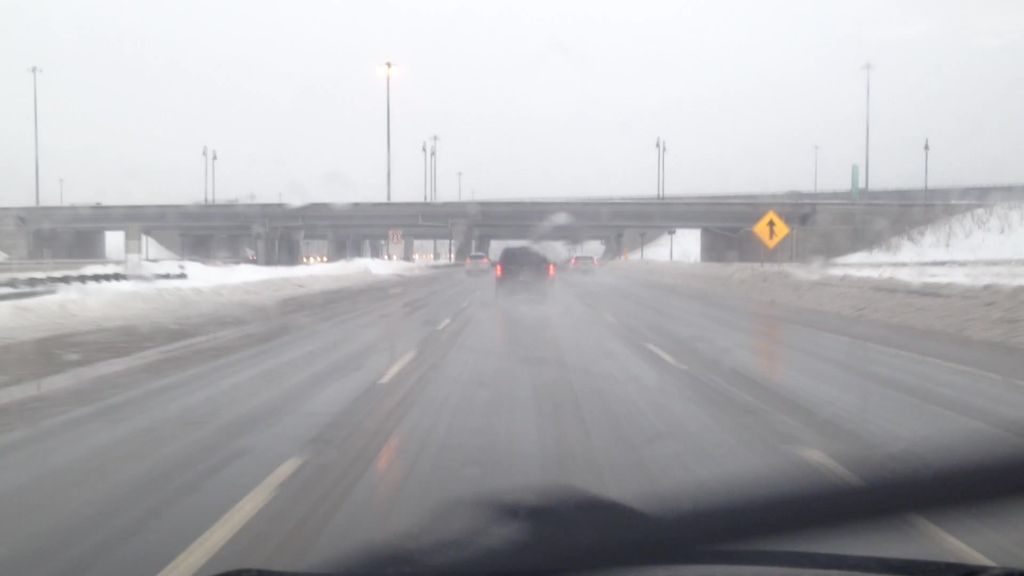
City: montreal